Question: I'm actually using Python for an audio steganography project but I have some troubles.
I searched this error code on the forum, but I found things about SQL installations and not Python.
I'm trying to re-install Python 3.6.5 after an uninstall, because of a bug with pip.
I installed Python 2.7, Python 3.6.5, Python with VS 2017, before uninstall it because it wasn't working.
However, when I'm runing the installer as an administrator, hit "customize installation", tick everything excpet "balblalblabal (this requires VS 2015 or later)", and click on "install", it tells me that :
.
I realy need Python to work and I'm now stuck ...
If anybody here could help me, it would be nice !
Thanks all,
maleik.
PS : I have the log for you :*
<URL>
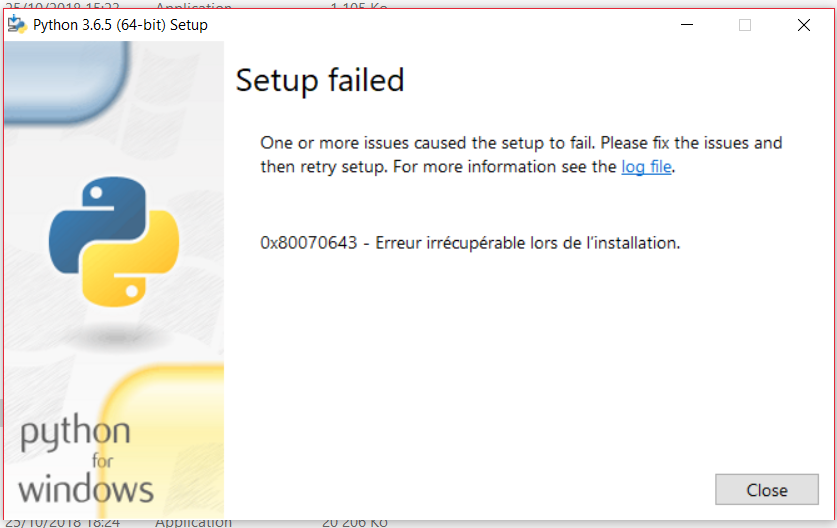
Answer: I found this in the log file which you have attached. Try cleaning the registry with CC cleaner and give it a try. If it still doesn't work, try installing python with web installer <URL>.
'''
[3DA0:2968][2018-12-05T20:46:18]e000: Error 0x80070643: Failed to install MSI package.
[3DA0:2968][2018-12-05T20:46:18]e000: Error 0x80070643: Failed to execute MSI package.
[2610:03A4][2018-12-05T20:46:18]e000: Error 0x80070643: Failed to configure per-machine MSI package.
[2610:03A4][2018-12-05T20:46:18]i319: Applied execute package: core_AllUsers, result: 0x80070643, restart: None
[2610:03A4][2018-12-05T20:46:18]e000: Error 0x80070643: Failed to execute MSI package
'''